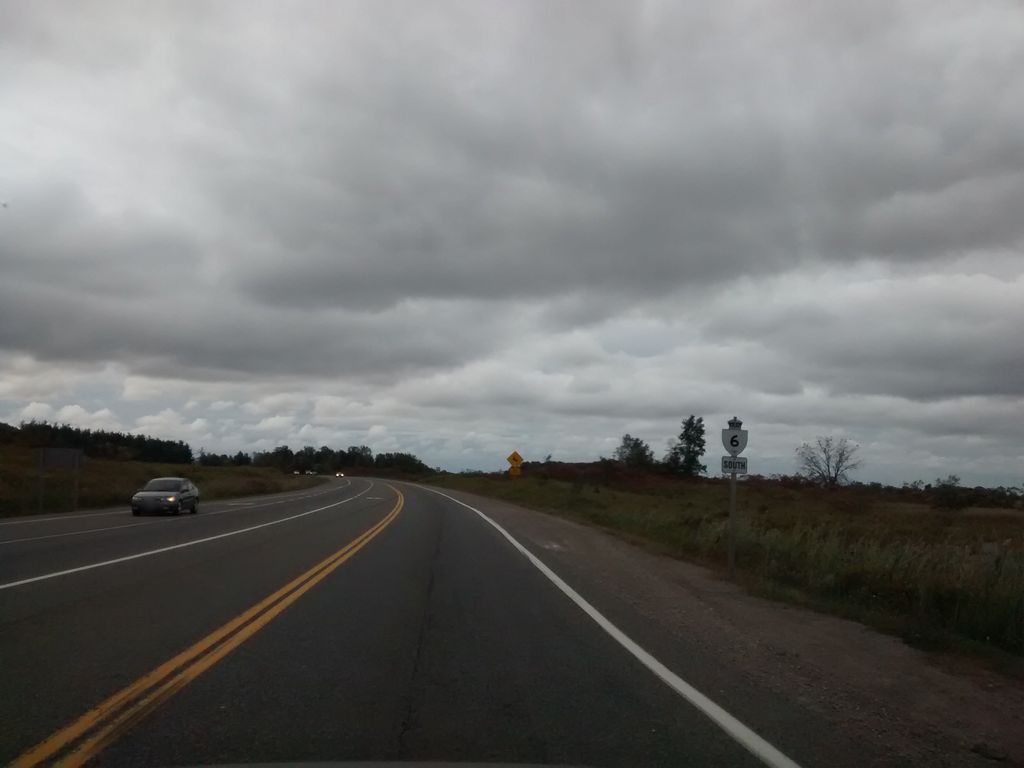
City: hamilton